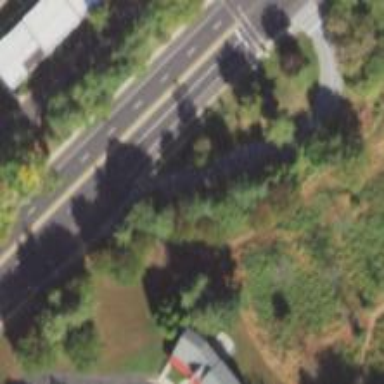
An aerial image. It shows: Unmarked crossing on footway.